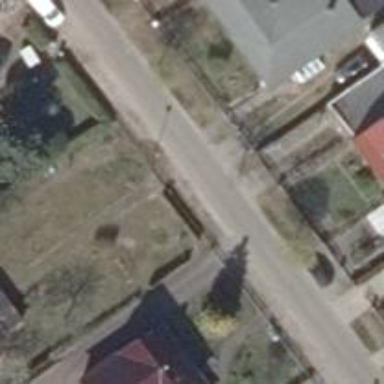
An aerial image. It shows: Footway along the road.